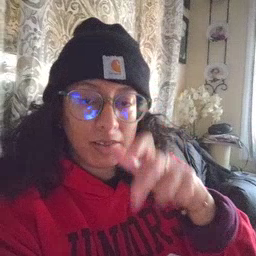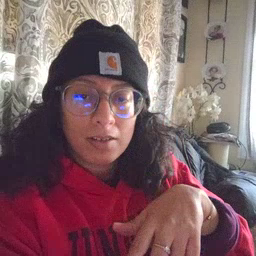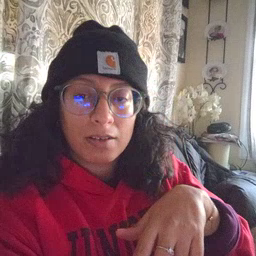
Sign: bug